Interaction volume radius: 5 \u00c5
Interaction volume height: 15 \u00c5
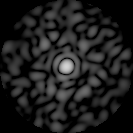
Disorder parameter: 0.8309